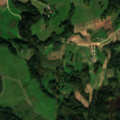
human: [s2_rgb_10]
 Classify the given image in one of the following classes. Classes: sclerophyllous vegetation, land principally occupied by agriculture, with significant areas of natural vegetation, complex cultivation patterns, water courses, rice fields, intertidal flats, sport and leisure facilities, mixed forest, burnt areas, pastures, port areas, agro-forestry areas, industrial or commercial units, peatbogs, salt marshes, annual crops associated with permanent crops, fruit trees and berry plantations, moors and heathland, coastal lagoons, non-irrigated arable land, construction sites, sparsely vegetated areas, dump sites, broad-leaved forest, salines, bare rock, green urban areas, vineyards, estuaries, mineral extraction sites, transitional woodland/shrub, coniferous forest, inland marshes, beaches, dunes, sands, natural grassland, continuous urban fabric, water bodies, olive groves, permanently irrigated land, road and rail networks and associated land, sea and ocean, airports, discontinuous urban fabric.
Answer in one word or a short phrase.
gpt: non-irrigated arable land, complex cultivation patterns, land principally occupied by agriculture, with significant areas of natural vegetation, mixed forest, transitional woodland/shrub